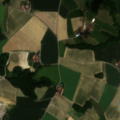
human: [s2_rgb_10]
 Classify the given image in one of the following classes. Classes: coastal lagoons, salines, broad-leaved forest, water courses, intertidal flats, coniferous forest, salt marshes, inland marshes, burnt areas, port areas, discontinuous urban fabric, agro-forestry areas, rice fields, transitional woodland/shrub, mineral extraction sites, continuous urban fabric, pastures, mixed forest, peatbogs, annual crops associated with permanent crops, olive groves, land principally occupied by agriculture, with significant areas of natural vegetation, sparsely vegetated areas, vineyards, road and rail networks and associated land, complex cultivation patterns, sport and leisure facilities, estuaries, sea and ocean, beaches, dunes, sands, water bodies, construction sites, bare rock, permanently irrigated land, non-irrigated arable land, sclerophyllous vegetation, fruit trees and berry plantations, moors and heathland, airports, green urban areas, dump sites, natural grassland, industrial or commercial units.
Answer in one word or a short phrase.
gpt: mineral extraction sites, non-irrigated arable land, complex cultivation patterns, land principally occupied by agriculture, with significant areas of natural vegetation